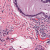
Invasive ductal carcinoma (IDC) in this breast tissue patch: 0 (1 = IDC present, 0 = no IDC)